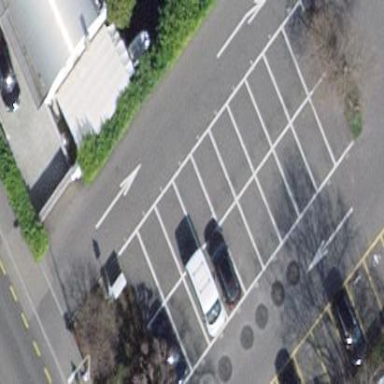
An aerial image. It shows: Parking area with surface.